Question: I have configured "Inno Setup" as needed, but there is one point which I'm not able to modify.
We have an application which is installed on a network folder on the customers server. Basically updating the files works as expected.
If some client on the network, someone which has not initiated the update, has opened the application I'm receiving an messagebox/errorbox "delete file failed.... file is in use by another process" - including 3 buttons "try again", "skip this files (not recommended)", "cancel installation". I have attached an example picture (found on the internet, but the same message).

There you can see the 3 buttons. I want to disable "skip this file" and "cancel installation". The user should have the ability to hit "try again" - they should get stucked until all client have closed their application.
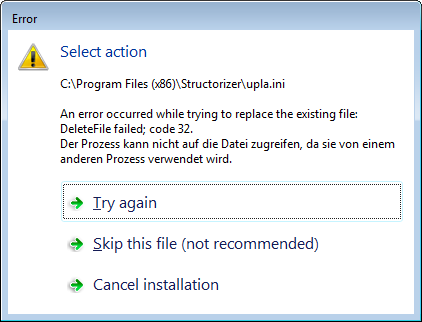
Answer: I do not think you can alter that message box.
There are two alternatives:
- You can delete the target file using your own code before installing the new version, not allowing to proceed until the file is gone.'''
[Files]
Source: "Source: "C:\SampleApplicationData\*"; DestDir: "{app}\SampleApp"; Flags: recursesubdirs createallsubdirs; BeforeInstall: ForcedDelete
[Code]
procedure ForcedDelete;
var
FileName: string;
Deleted: Boolean;
begin
FileName := ExpandConstant(CurrentFileName);
repeat
if not FileExists(FileName) then
begin
Log(Format('File %s does not exist', [FileName]));
Deleted := True;
end
else
if DeleteFile(FileName) then
begin
Log(Format('File %s was deleted', [FileName]));
Deleted := True;
end
else
begin
MsgBox(Format('Error deleting %s.', [FileName]), mbError, MB_OK);
Deleted := False;
end;
until Deleted;
end;
'''
Though I still believe the code should at least allow an abort.- Or use <URL>.